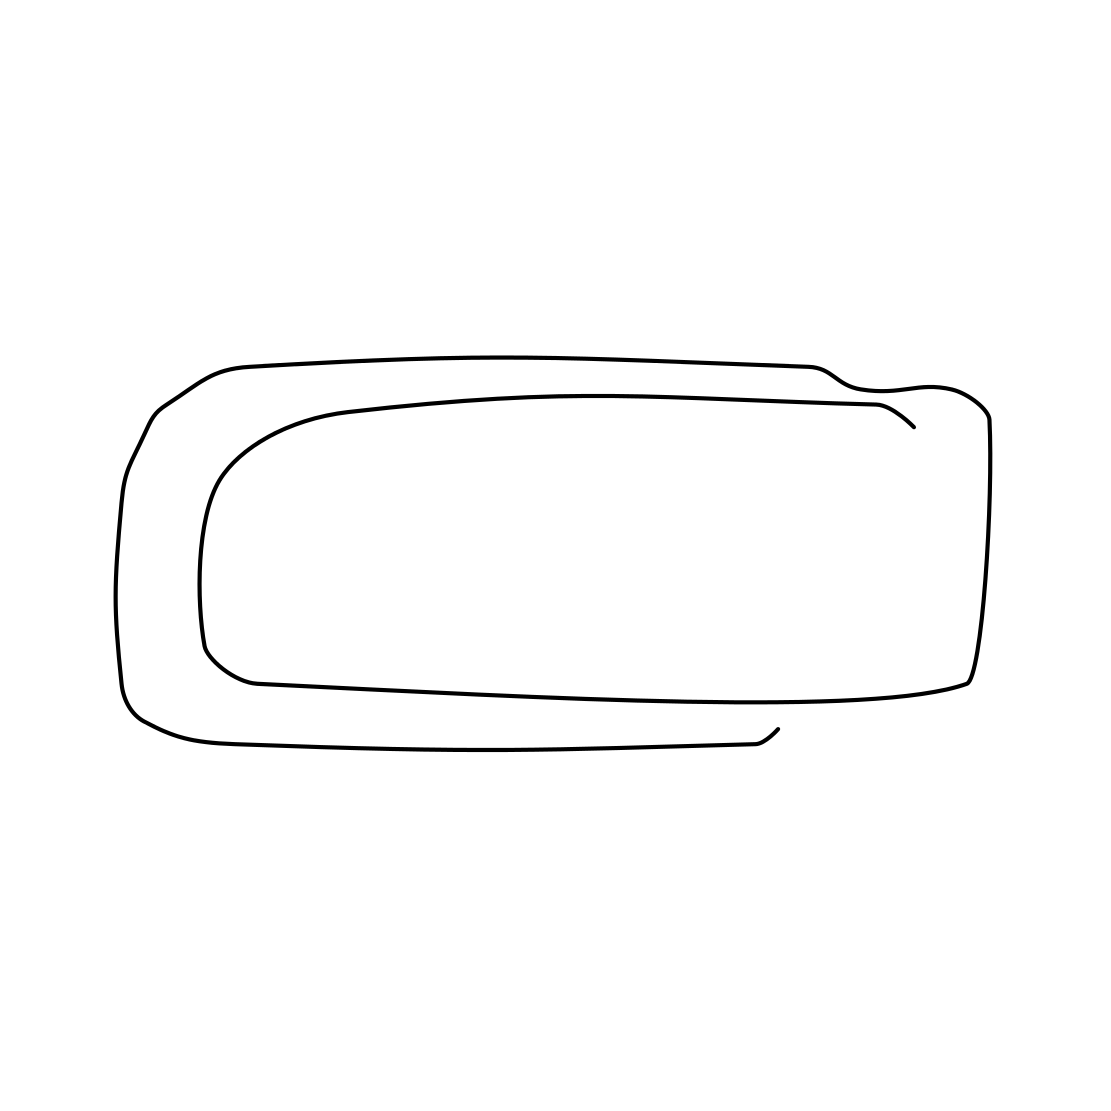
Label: paper clip